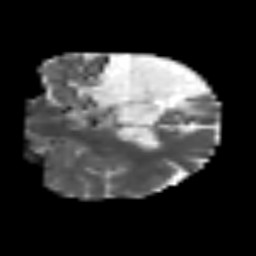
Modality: MD
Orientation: coronal
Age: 64
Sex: male
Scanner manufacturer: siemens
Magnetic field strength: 3 T
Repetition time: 3.2 s
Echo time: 0.081 s